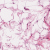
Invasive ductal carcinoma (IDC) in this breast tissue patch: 0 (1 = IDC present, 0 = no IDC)